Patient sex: M
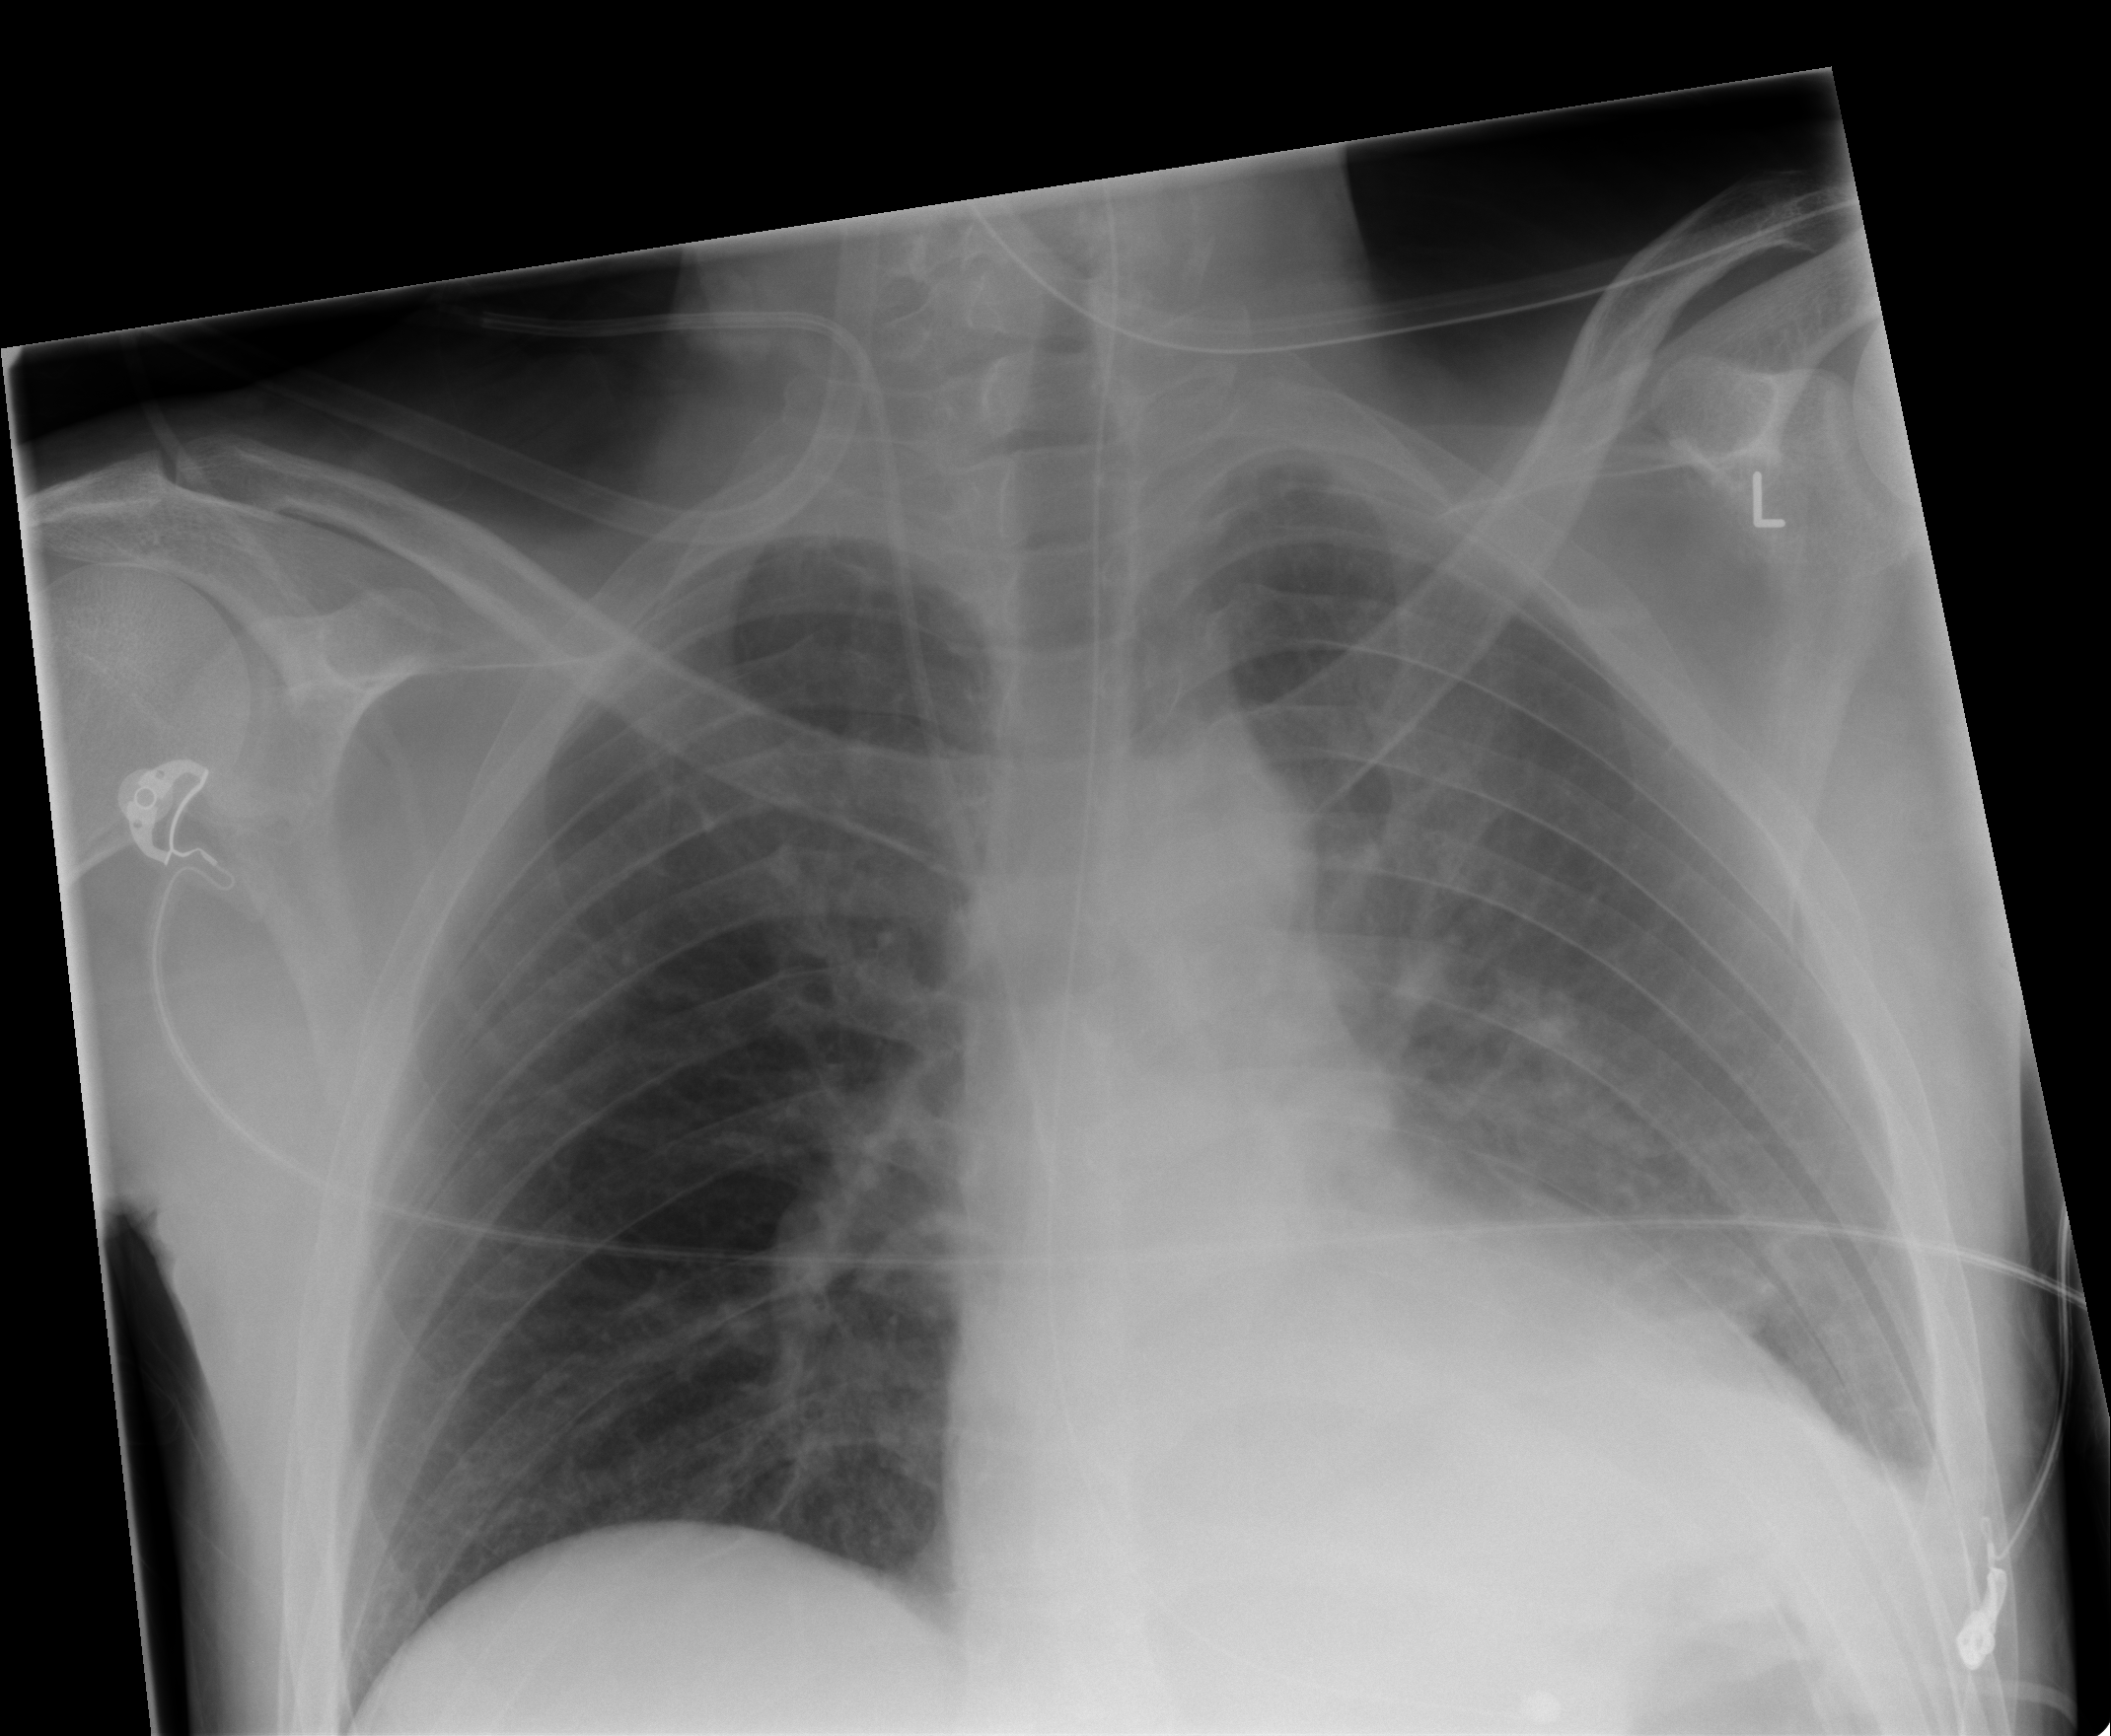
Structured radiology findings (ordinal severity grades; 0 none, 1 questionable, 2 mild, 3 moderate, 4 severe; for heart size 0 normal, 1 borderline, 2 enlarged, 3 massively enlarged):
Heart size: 1
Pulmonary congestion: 1
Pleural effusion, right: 0
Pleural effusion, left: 2
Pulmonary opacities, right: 0
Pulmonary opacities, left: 0
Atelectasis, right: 0
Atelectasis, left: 2